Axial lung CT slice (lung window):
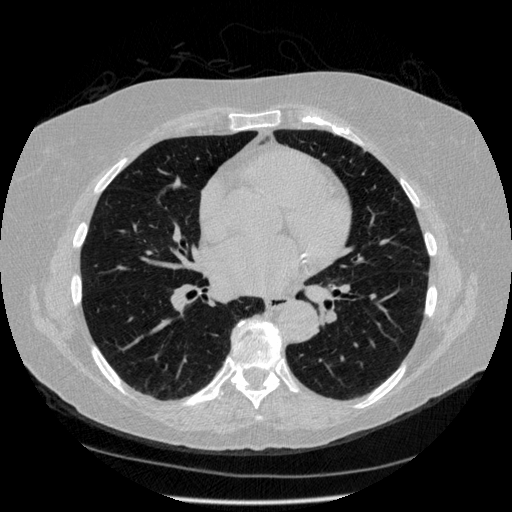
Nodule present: no